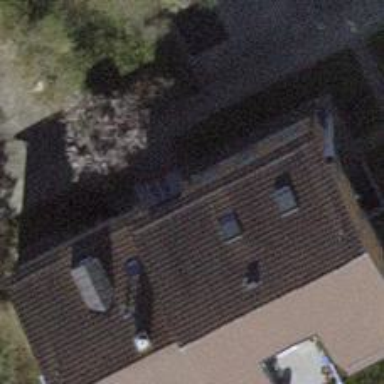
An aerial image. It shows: Building with tiled roof.